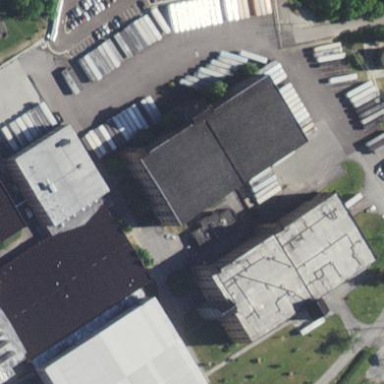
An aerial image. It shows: Part of building.